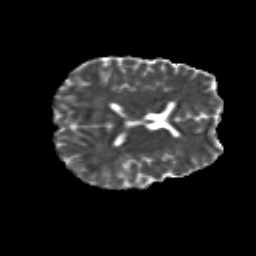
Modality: MD
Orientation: axial
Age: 23
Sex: female
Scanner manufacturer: siemens
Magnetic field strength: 3 T
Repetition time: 8.8 s
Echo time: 0.085 s